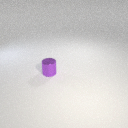
small purple metal cylinder